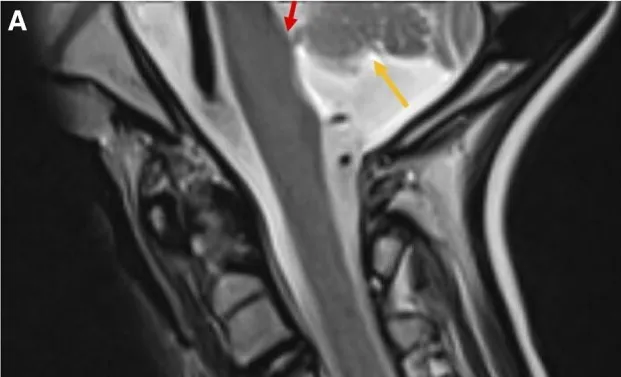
A-D, MRI Spine Cervical-Thoracic-Lumbar without contrast sagittal view T1 weighted. A, The inferior arrow displays partially visualized hypoplasia of the cerebellar peduncles and vermis. The superior arrow demonstrates the pontine tegmentum bulging into the fourth ventricle representing a cap.
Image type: radiology (mri)